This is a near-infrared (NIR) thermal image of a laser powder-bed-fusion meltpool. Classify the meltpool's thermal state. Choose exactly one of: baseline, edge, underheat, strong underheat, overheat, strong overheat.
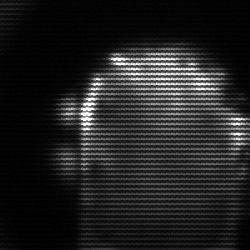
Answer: baseline